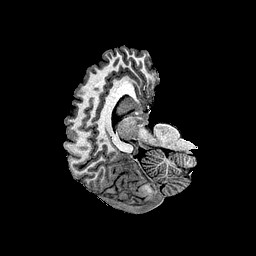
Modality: T1w
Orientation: axial
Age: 25
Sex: male
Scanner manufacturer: ge
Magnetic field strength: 3 T
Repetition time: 7.66 s
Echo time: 0.003476 s